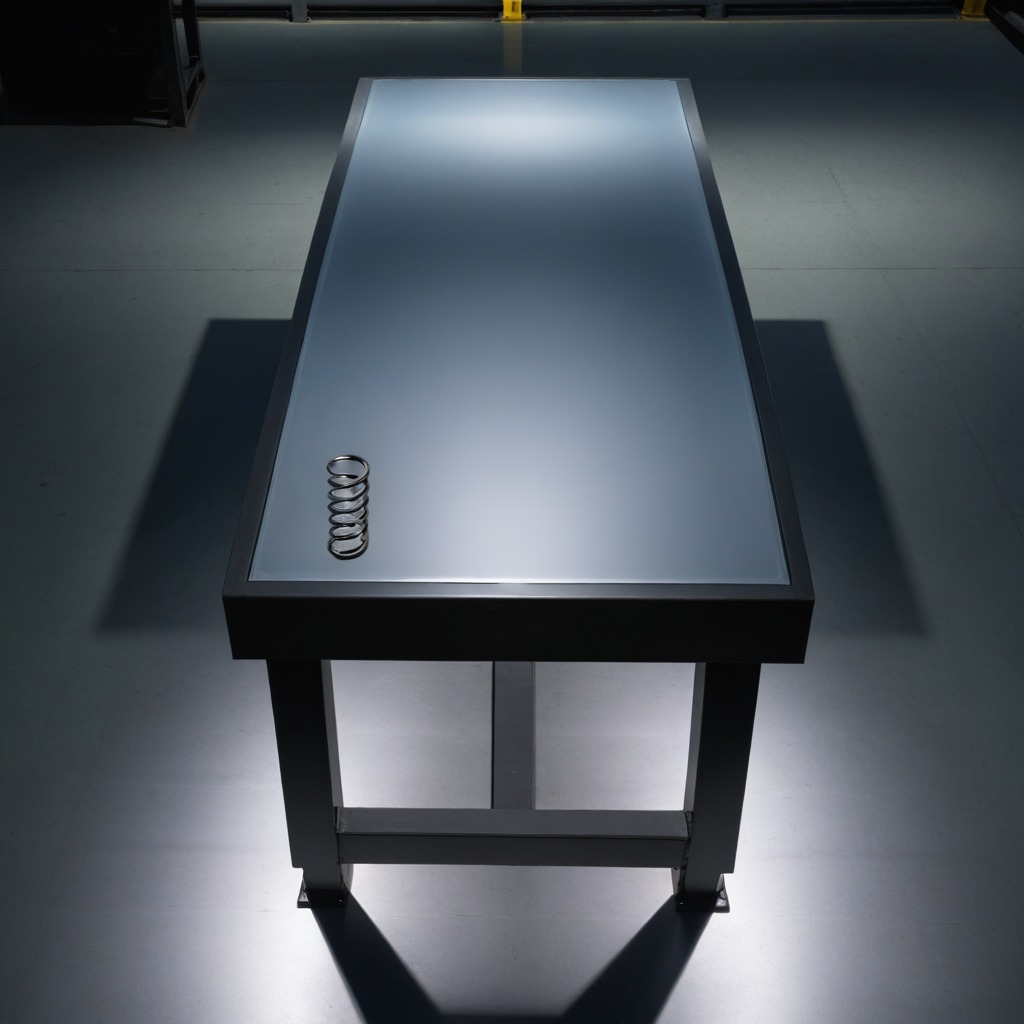
A coiled metal spring is lying on the tabletop.